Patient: sex M, age 65
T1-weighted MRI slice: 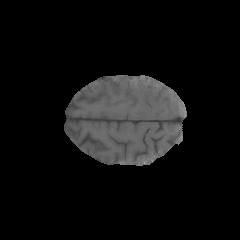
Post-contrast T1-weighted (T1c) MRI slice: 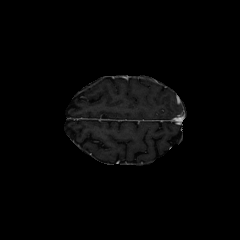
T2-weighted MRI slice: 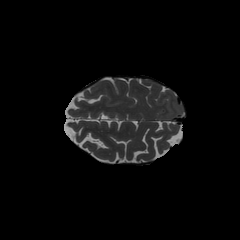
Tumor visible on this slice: no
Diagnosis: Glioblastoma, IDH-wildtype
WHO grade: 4